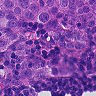
Metastatic tissue present: yes